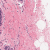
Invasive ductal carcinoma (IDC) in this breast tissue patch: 0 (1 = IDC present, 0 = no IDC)